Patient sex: M
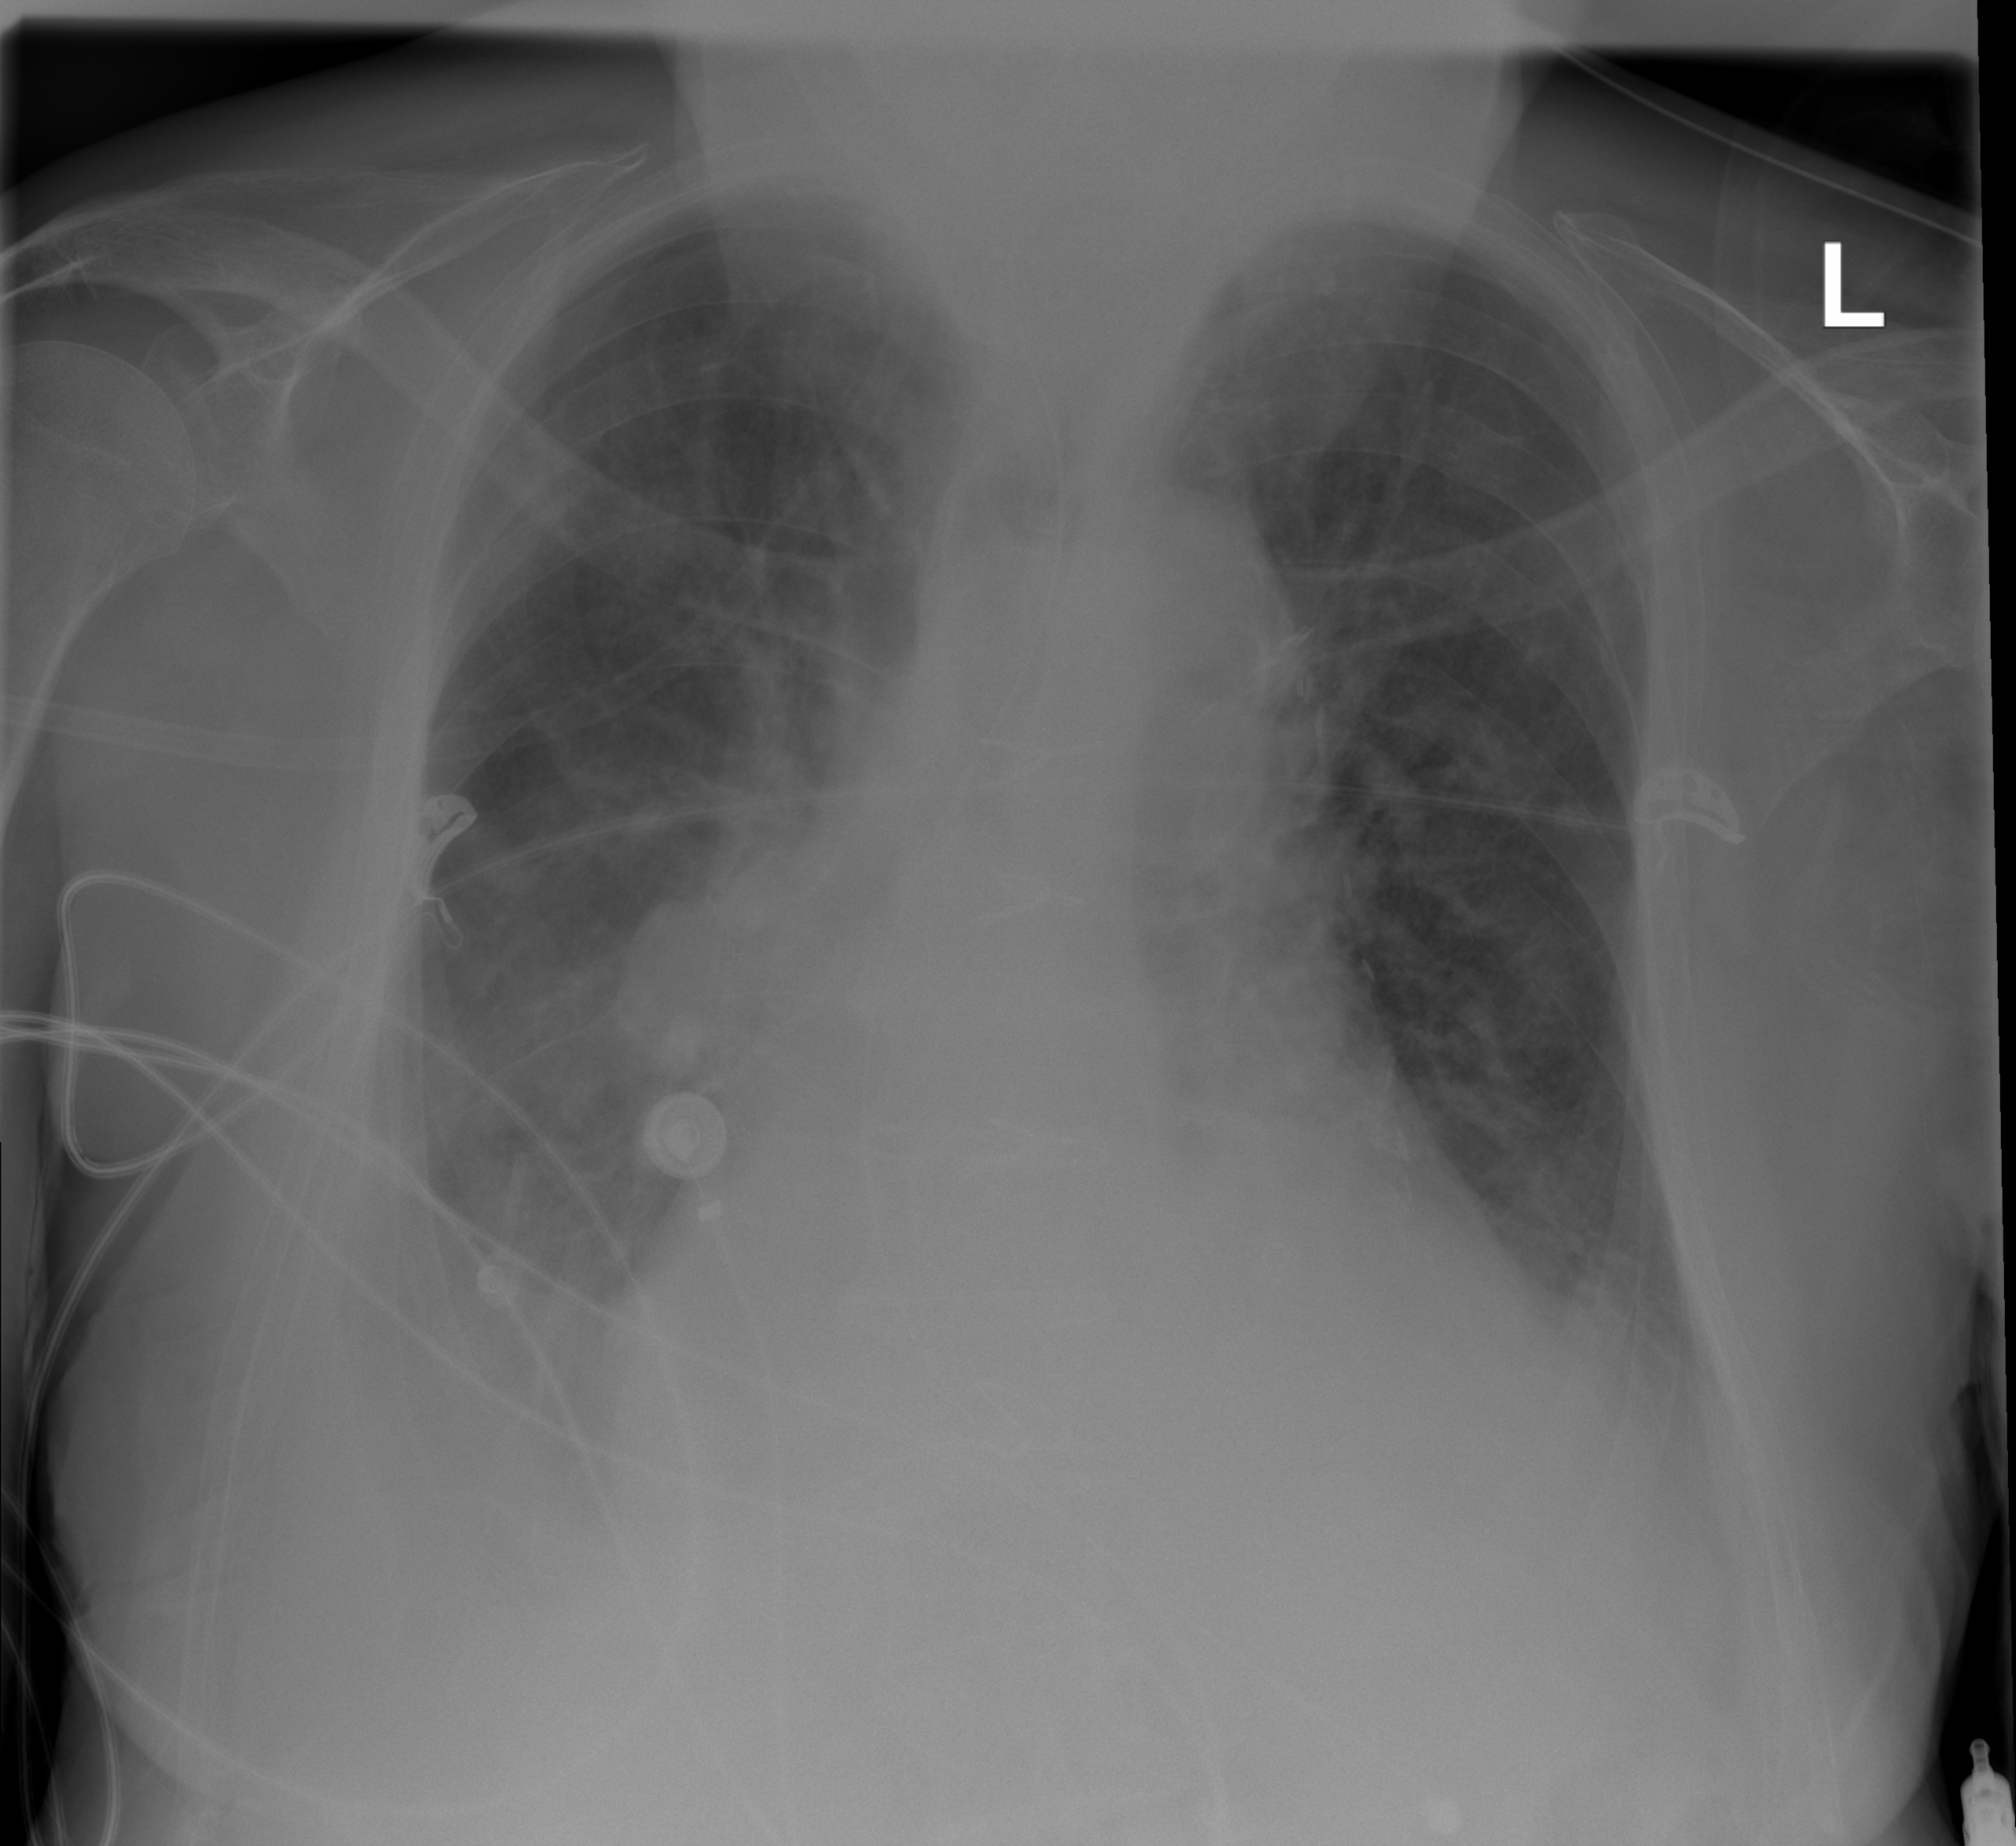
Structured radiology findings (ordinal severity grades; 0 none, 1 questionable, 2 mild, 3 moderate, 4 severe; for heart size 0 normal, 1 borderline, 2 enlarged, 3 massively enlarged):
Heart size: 2
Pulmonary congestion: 2
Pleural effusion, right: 3
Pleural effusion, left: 2
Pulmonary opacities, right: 2
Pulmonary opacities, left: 2
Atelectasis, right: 2
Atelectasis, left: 2